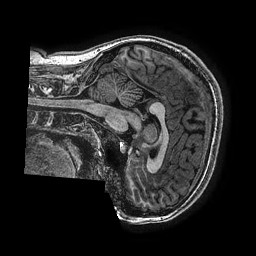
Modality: T1w
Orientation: sagittal
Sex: female
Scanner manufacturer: ge
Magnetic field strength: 3 T
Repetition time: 0.007644 s
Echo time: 0.003468 s